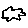
Label: cloud